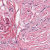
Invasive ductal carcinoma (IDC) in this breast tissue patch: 1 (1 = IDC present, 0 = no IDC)